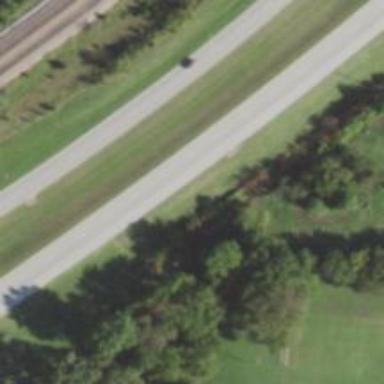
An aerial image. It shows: Primary highway that functions as expressway.